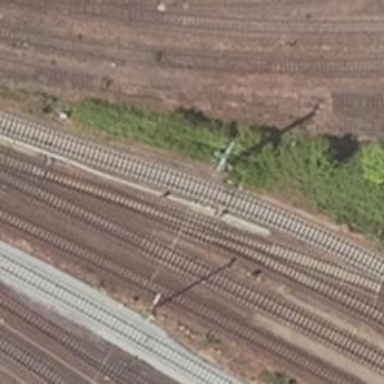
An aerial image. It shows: Railway yard.